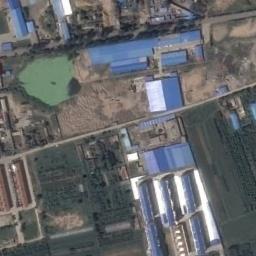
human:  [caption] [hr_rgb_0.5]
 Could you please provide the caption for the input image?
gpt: The industrial area has some blue workshops and green areas and a green lake is also in the industrial area .

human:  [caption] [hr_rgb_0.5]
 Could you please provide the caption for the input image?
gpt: There are few houses in the industrial area .

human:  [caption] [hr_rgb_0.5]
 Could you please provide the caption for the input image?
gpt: There are many houses of different shapes and sizes in the industrial zone .

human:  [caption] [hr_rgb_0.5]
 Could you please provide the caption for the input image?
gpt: Neatly planned factory buildings and roads in an industrial area with large green areas and free land .

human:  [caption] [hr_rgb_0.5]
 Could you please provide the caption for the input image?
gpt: There are some blue buildings and some green lawns on the industrial area .